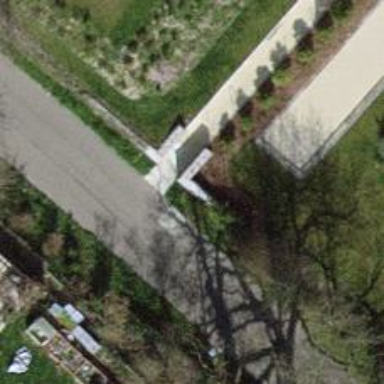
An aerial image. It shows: Concrete steps.